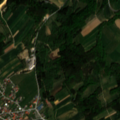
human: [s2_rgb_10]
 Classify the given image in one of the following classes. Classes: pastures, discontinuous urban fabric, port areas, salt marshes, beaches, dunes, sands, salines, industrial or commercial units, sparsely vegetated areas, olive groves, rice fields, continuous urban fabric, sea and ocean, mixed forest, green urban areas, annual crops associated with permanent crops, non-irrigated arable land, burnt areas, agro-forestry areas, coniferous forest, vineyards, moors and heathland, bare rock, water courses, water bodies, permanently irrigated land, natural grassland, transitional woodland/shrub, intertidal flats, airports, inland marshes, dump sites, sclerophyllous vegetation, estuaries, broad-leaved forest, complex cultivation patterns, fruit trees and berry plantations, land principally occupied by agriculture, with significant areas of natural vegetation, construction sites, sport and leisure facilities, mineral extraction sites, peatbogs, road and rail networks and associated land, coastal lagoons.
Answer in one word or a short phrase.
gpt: discontinuous urban fabric, non-irrigated arable land, complex cultivation patterns, mixed forest